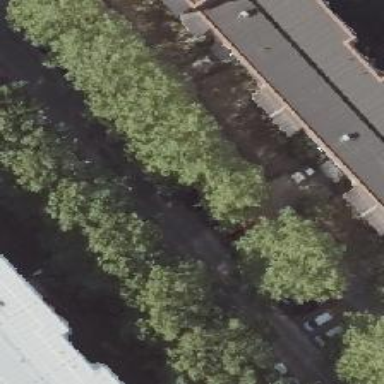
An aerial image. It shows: Street side parking area.